Question:
'''
<a href="#" class="button emptyBlack a-margin-left-0 margin-left-xs margin-right-xs margin-top-0 float-left a-float-none b-float-none btnWtbTextSearch">
<font style="vertical-align: inherit;"><font style="vertical-align: inherit;">Search
</font>
</a>
'''
Above is the html code. I am trying to click on that 'a' tag.
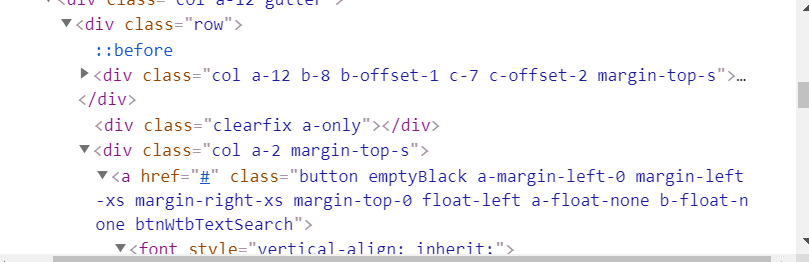
Answer: if it's search text which is inside '<a> tag', you can use 'LINK_TEXT' :
'''
driver.find_element(By.LINK_TEXT, "Search").click()
'''
or
'''
driver.find_element(By.PARTIAL_LINK_TEXT, "Search").click()
'''
or
'''
driver.find_element(By.XPATH, "//a[contains(text(), 'Search')]").click()
'''
As per , the below 'works' :-
'''
search_box = driver.find_element_by_class_name("fldWtbAddress")
search_box.send_keys('Osijek-Baranja', Keys.ENTER)
'''